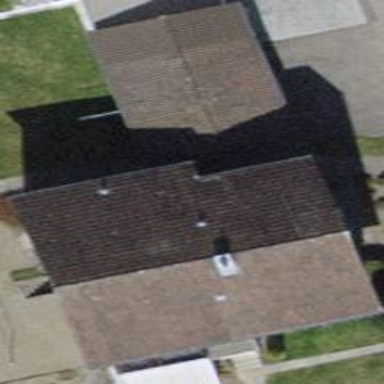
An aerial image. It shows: Garage.